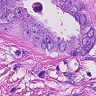
Metastatic tissue present: yes